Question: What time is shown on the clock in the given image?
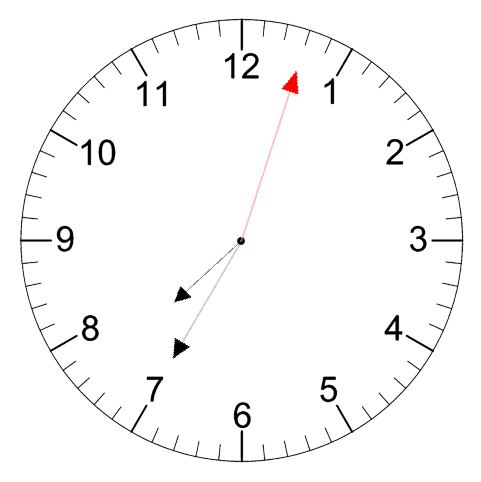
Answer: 07:35:03